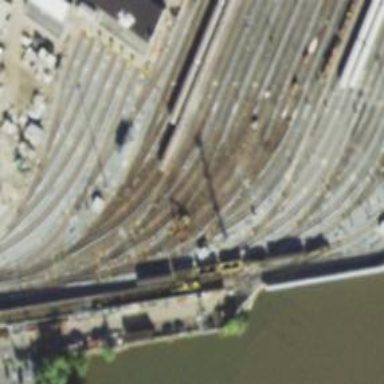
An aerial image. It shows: Electrified rail service yard.